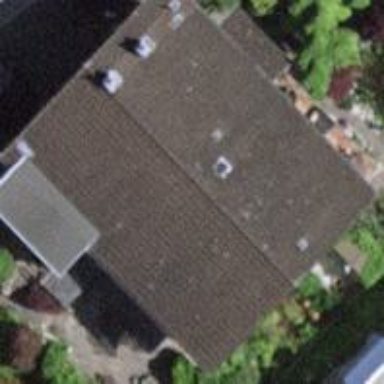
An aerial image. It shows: Detached building.